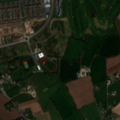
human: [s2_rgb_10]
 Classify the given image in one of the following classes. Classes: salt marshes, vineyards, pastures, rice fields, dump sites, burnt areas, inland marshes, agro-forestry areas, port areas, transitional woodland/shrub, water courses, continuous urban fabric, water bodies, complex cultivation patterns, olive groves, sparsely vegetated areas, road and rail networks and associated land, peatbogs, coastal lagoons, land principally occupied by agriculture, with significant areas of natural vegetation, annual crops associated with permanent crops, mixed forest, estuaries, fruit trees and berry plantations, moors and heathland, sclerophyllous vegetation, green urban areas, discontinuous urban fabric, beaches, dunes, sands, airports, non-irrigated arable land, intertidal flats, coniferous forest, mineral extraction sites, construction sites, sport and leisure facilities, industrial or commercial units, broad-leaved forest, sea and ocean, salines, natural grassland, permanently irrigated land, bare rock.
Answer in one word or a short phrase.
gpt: discontinuous urban fabric, construction sites, sport and leisure facilities, non-irrigated arable land, pastures